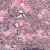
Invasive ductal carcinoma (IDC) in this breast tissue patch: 0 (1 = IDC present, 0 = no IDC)